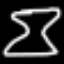
Label: hourglass